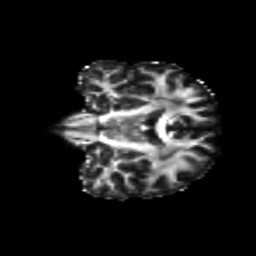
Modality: FA
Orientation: coronal
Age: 21
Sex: male
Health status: healthy
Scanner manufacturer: siemens
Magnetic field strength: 3 T
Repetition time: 8.6 s
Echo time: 0.095 s